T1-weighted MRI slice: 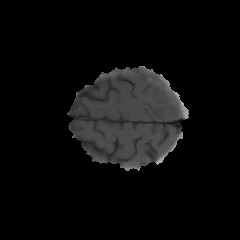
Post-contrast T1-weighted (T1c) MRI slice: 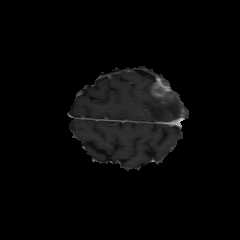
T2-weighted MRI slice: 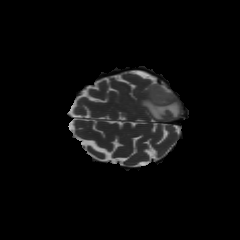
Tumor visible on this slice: yes